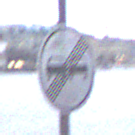
Verkehrszeichen: EndeUeberholverbot
Umgebung: Outdoor, Urban
Tageszeit: MorningAfternoon
Wetter: Overcast
Licht: Natural
Jahreszeit: NotSpecified
Kontrast: LowContrast